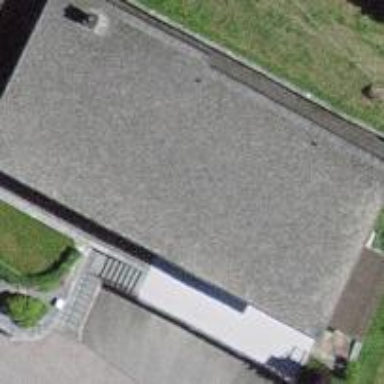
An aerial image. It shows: Residential building.